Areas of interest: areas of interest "People's Bank of China (Lu'an City Branch)"
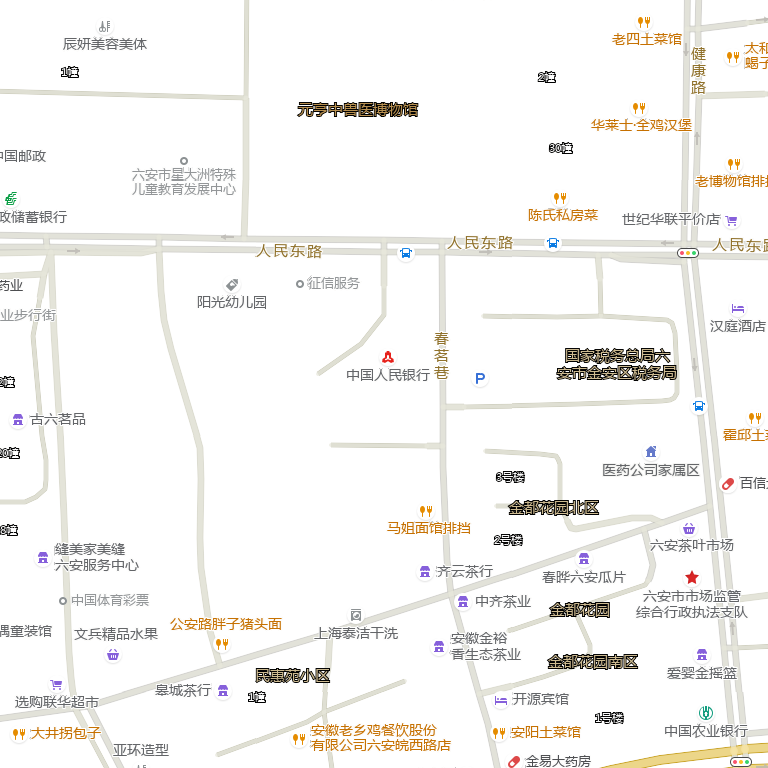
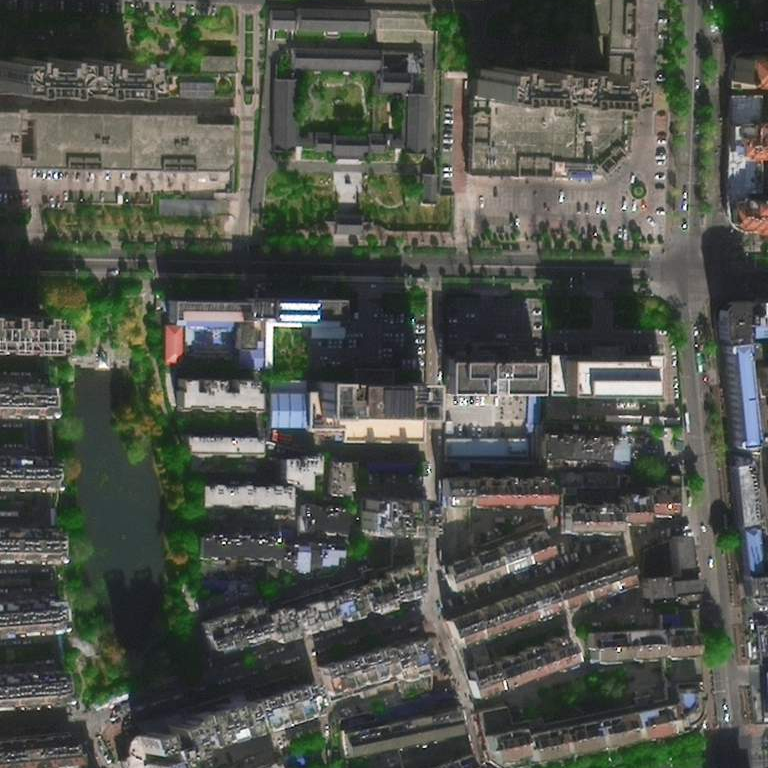